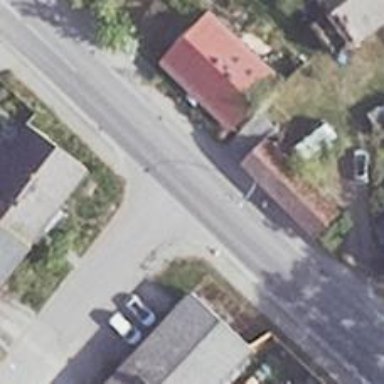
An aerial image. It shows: Asphalt road with primary highway designation. There are separate sidewalks on both sides.